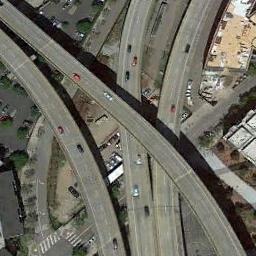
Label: overpass